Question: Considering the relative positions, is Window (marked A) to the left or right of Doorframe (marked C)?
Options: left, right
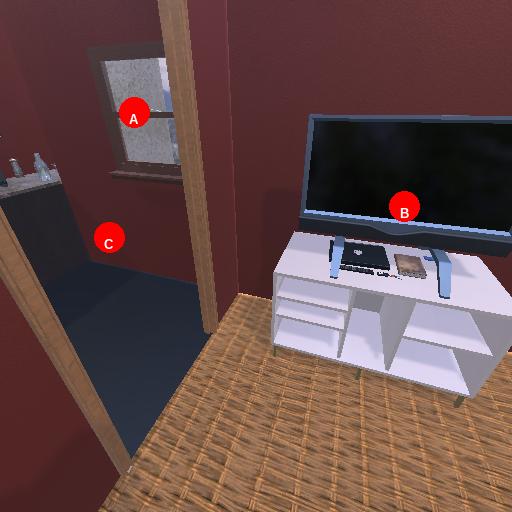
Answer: left